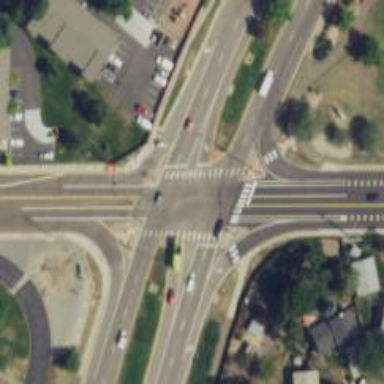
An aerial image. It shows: Marked uncontrolled road crossing.